Question: I have mvc project. In controllers I created folder Users. In this folder I put user controllers. So. What I need write on RouteConfig.cs file, that I manually on browser can open page of user controllers?

P.S. I wrote this way, but it didn't help me.
'''
routes.MapRoute(
"Users",
"Users/AprilNelsonController/{action}",
new { controller = "AprilNelsonController", action = "Index" },
new[] { "Users" }
);
'''
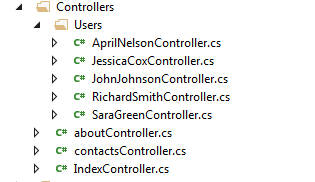
Answer: The comment card_master has provided should help you but I can see two main issues with your route config. Firstly you are including the word "controller" in the route. This is added by convention so MVC is probably looking for "AprilNelsonControllerController".
Secondly the namespace constraint needs to have the full namespace. e.g.
'''
routes.MapRoute(
name: "Users",
url: "Users/AprilNelson/{action}",
defaults: new { controller = "AprilNelson" action = "Index" },
namespaces: new string[] { "YourAppName.Controllers.Users" }
);
'''
Which will enable the following route: "/Users/AprilNelson" or "/Users/AprilNelson/Index" to call the index action on the AprilNelsonController.
This can be further improved by removing the controller all together.
'''
routes.MapRoute(
name: "Users",
url: "Users/{controller}/{action}",
defaults: new { action = "Index" },
namespaces: new string[] { "YourAppName.Controllers.Users" }
);
'''
This will allow you to call actions on any user in the same way e.g.
/Users/JessicaCox
/Users/SaraGreen
One thing to note is that you must put this route definition above your default route definition to ensure it get evaluated first.
Hope that helps.